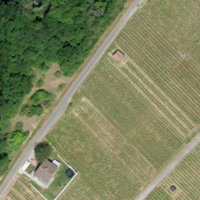
EUNIS habitat code: 40
Species observed at this site:
Hippocrepis emerus
Saponaria ocymoides